Question: I need to hide an entire row based on childNodes innerHTML. Basically in my form I have a Status Dropdown menu but hiding that on it's own doesn't get ride of the row. How would I set the display of to none?

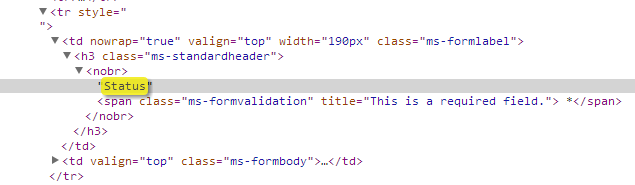
Answer: Using something like:
'''
$("nobr").filter(function () {
return $.trim(this.childNodes[0].nodeValue) === "Status";
}).closest("tr").hide();
'''
This finds '<nobr>' elements on the page, gets their first child node (which in the example, is a text node with whitespace and text like "Status"), and checks that its text is "Status".
This would definitely need updated if the order of elements in the '<nobr>' isn't what the example shows, or differs across rows, or anything else, because this is a very specific search.
Of course, you can narrow which '<nobr>' elements are targeted at first. For example, if the HTML you wanted to target was only within a table, you could first find the table and then look at the '<nobr>' elements within:
'''
$("#table_id").find("nobr").filter(func...
'''